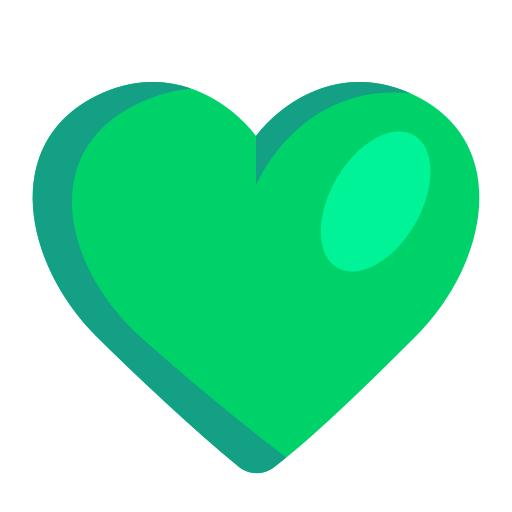
green heart flat